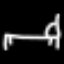
Label: bed